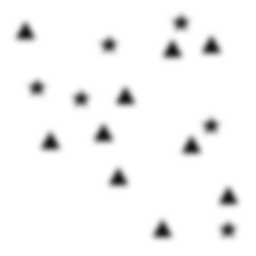
Squares: 0
Triangles: 10
Stars: 6
Total shapes: 16